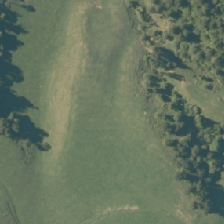
Land cover: high_producing_grassland